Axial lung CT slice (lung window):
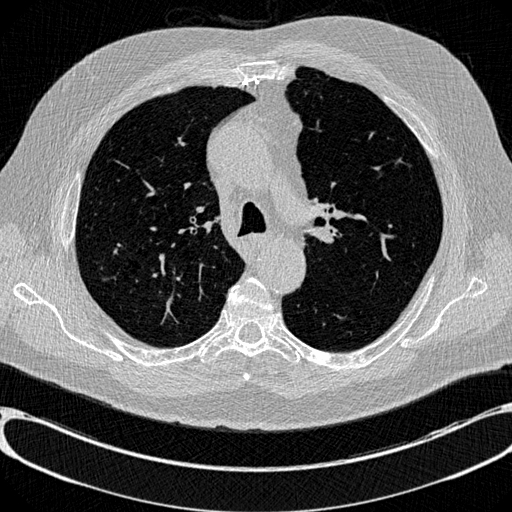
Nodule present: no